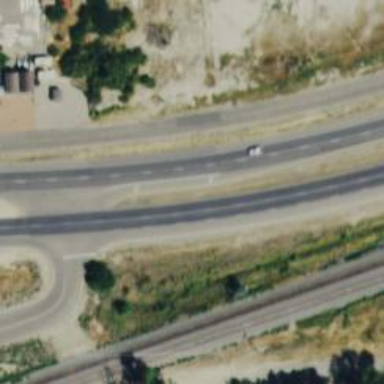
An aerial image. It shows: Asphalt trunk highway with grade 1 track type. It is expressway.